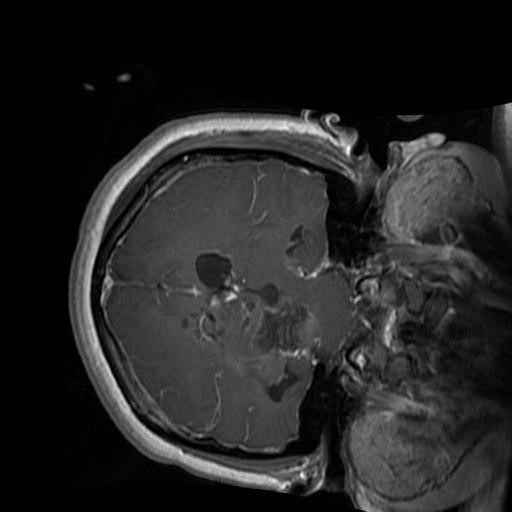
Label: brain_glioma